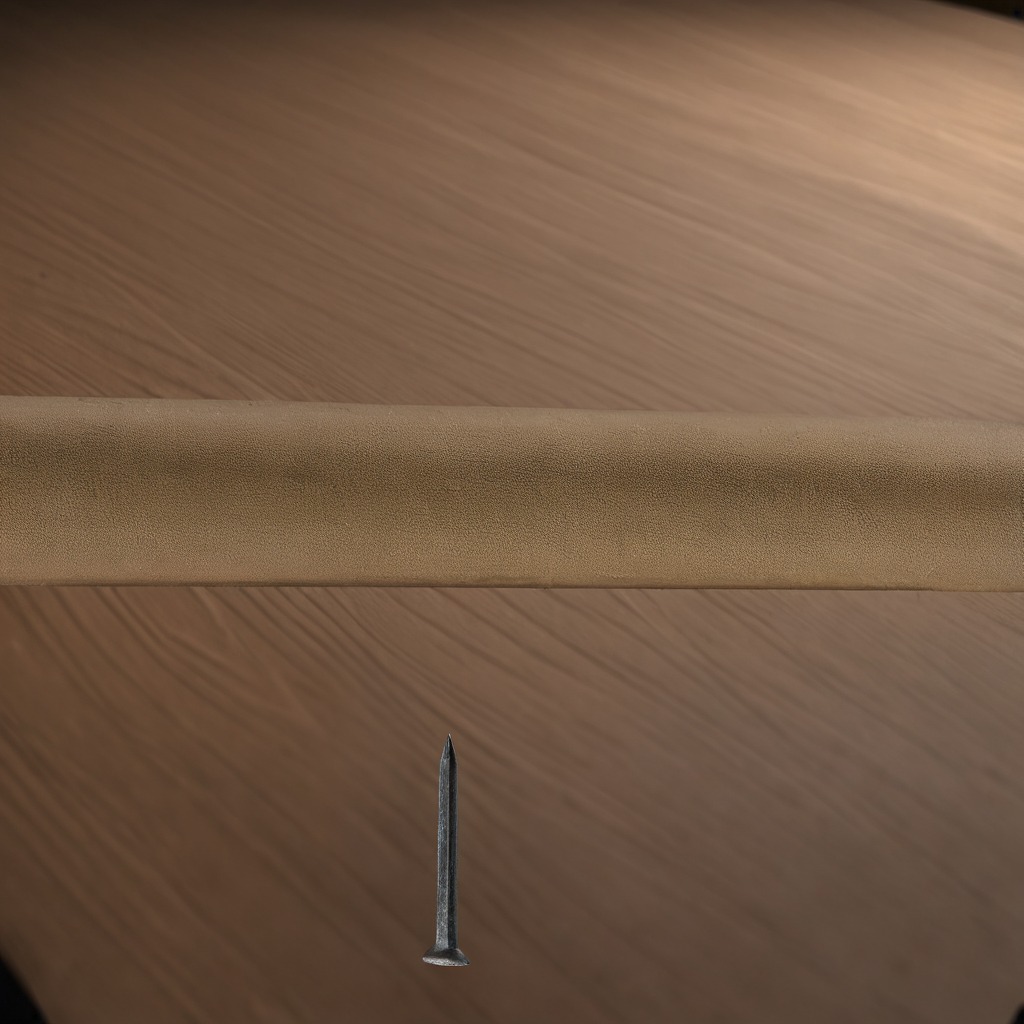
A nail lying on a wooden table inside a workshop at night soft shadows worn but beneath the cloth.